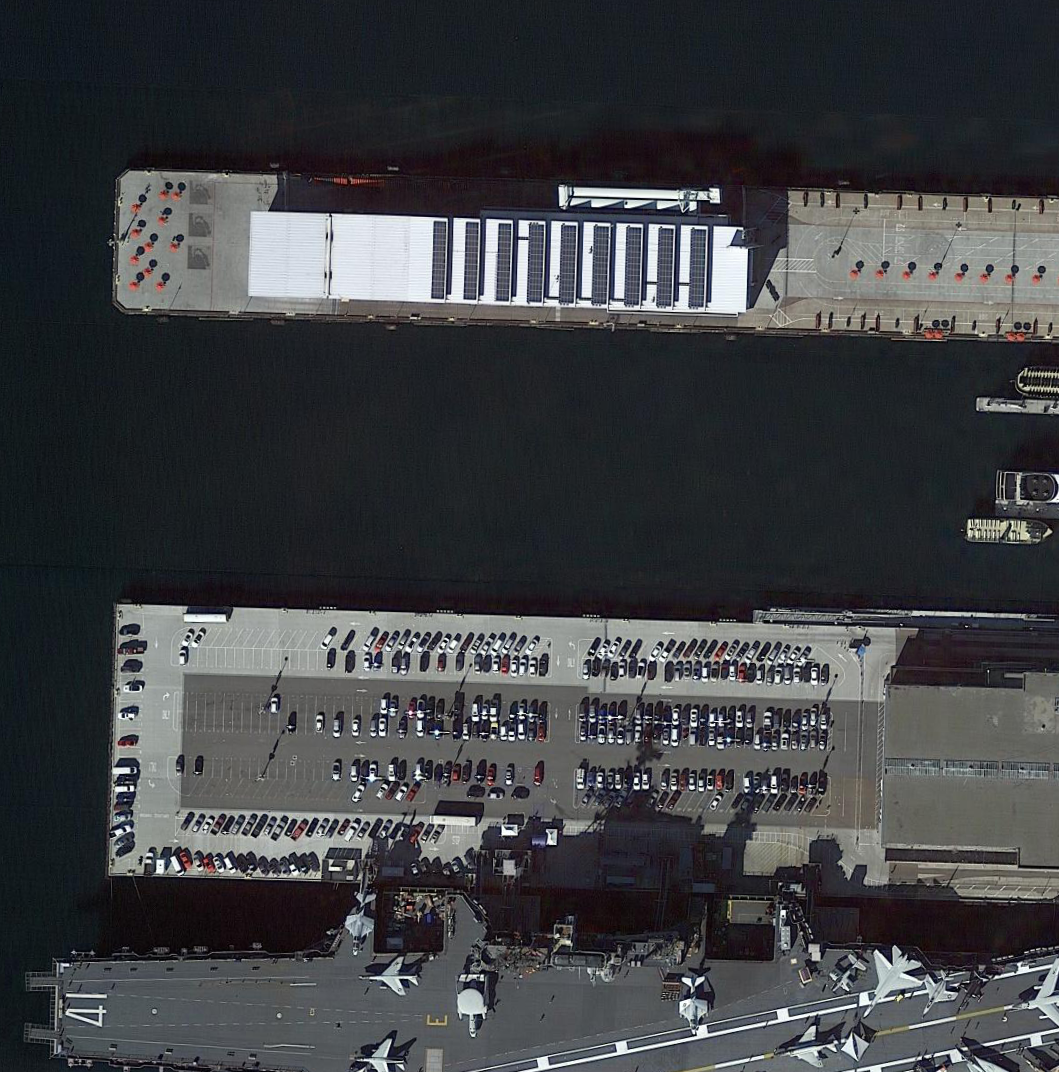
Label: Midway-class_aircraft_carrier